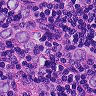
Metastatic tissue present: yes